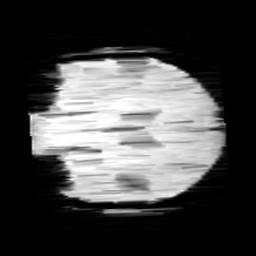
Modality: minIP
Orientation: coronal
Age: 11
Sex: male
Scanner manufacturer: siemens
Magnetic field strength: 3 T
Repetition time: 0.027 s
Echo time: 0.02 s